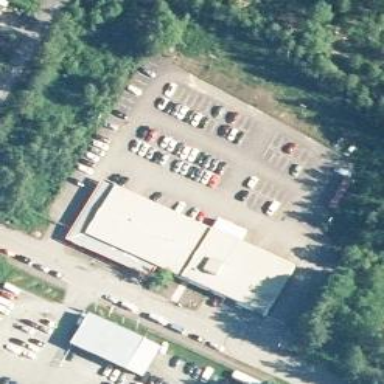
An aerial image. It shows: Retail area.